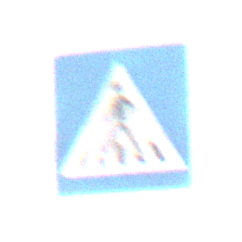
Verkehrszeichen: FussgaengerueberwegRechts
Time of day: MorningAfternoon
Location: Outdoor (Suburban)
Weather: PartlyCloudy
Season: NotSpecified
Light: Natural